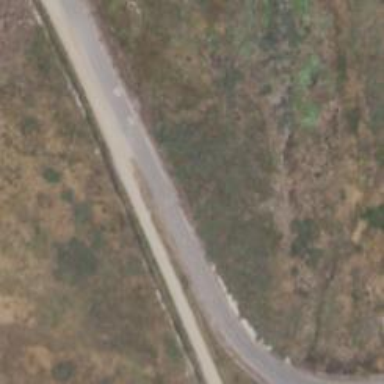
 with the description ""Military Base""."